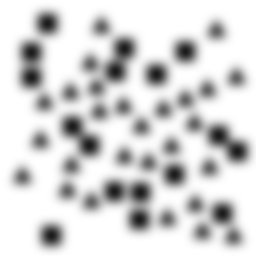
Squares: 17
Triangles: 27
Stars: 0
Total shapes: 44